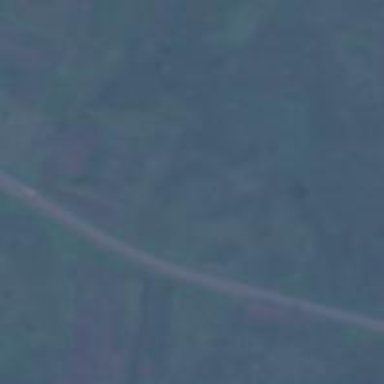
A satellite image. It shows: Trunk highway.